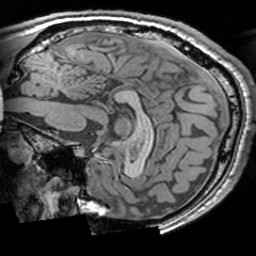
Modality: T1w
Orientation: sagittal
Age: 19
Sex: male
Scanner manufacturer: siemens
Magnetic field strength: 3 T
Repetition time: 1.63 s
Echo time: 0.00311 s